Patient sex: F
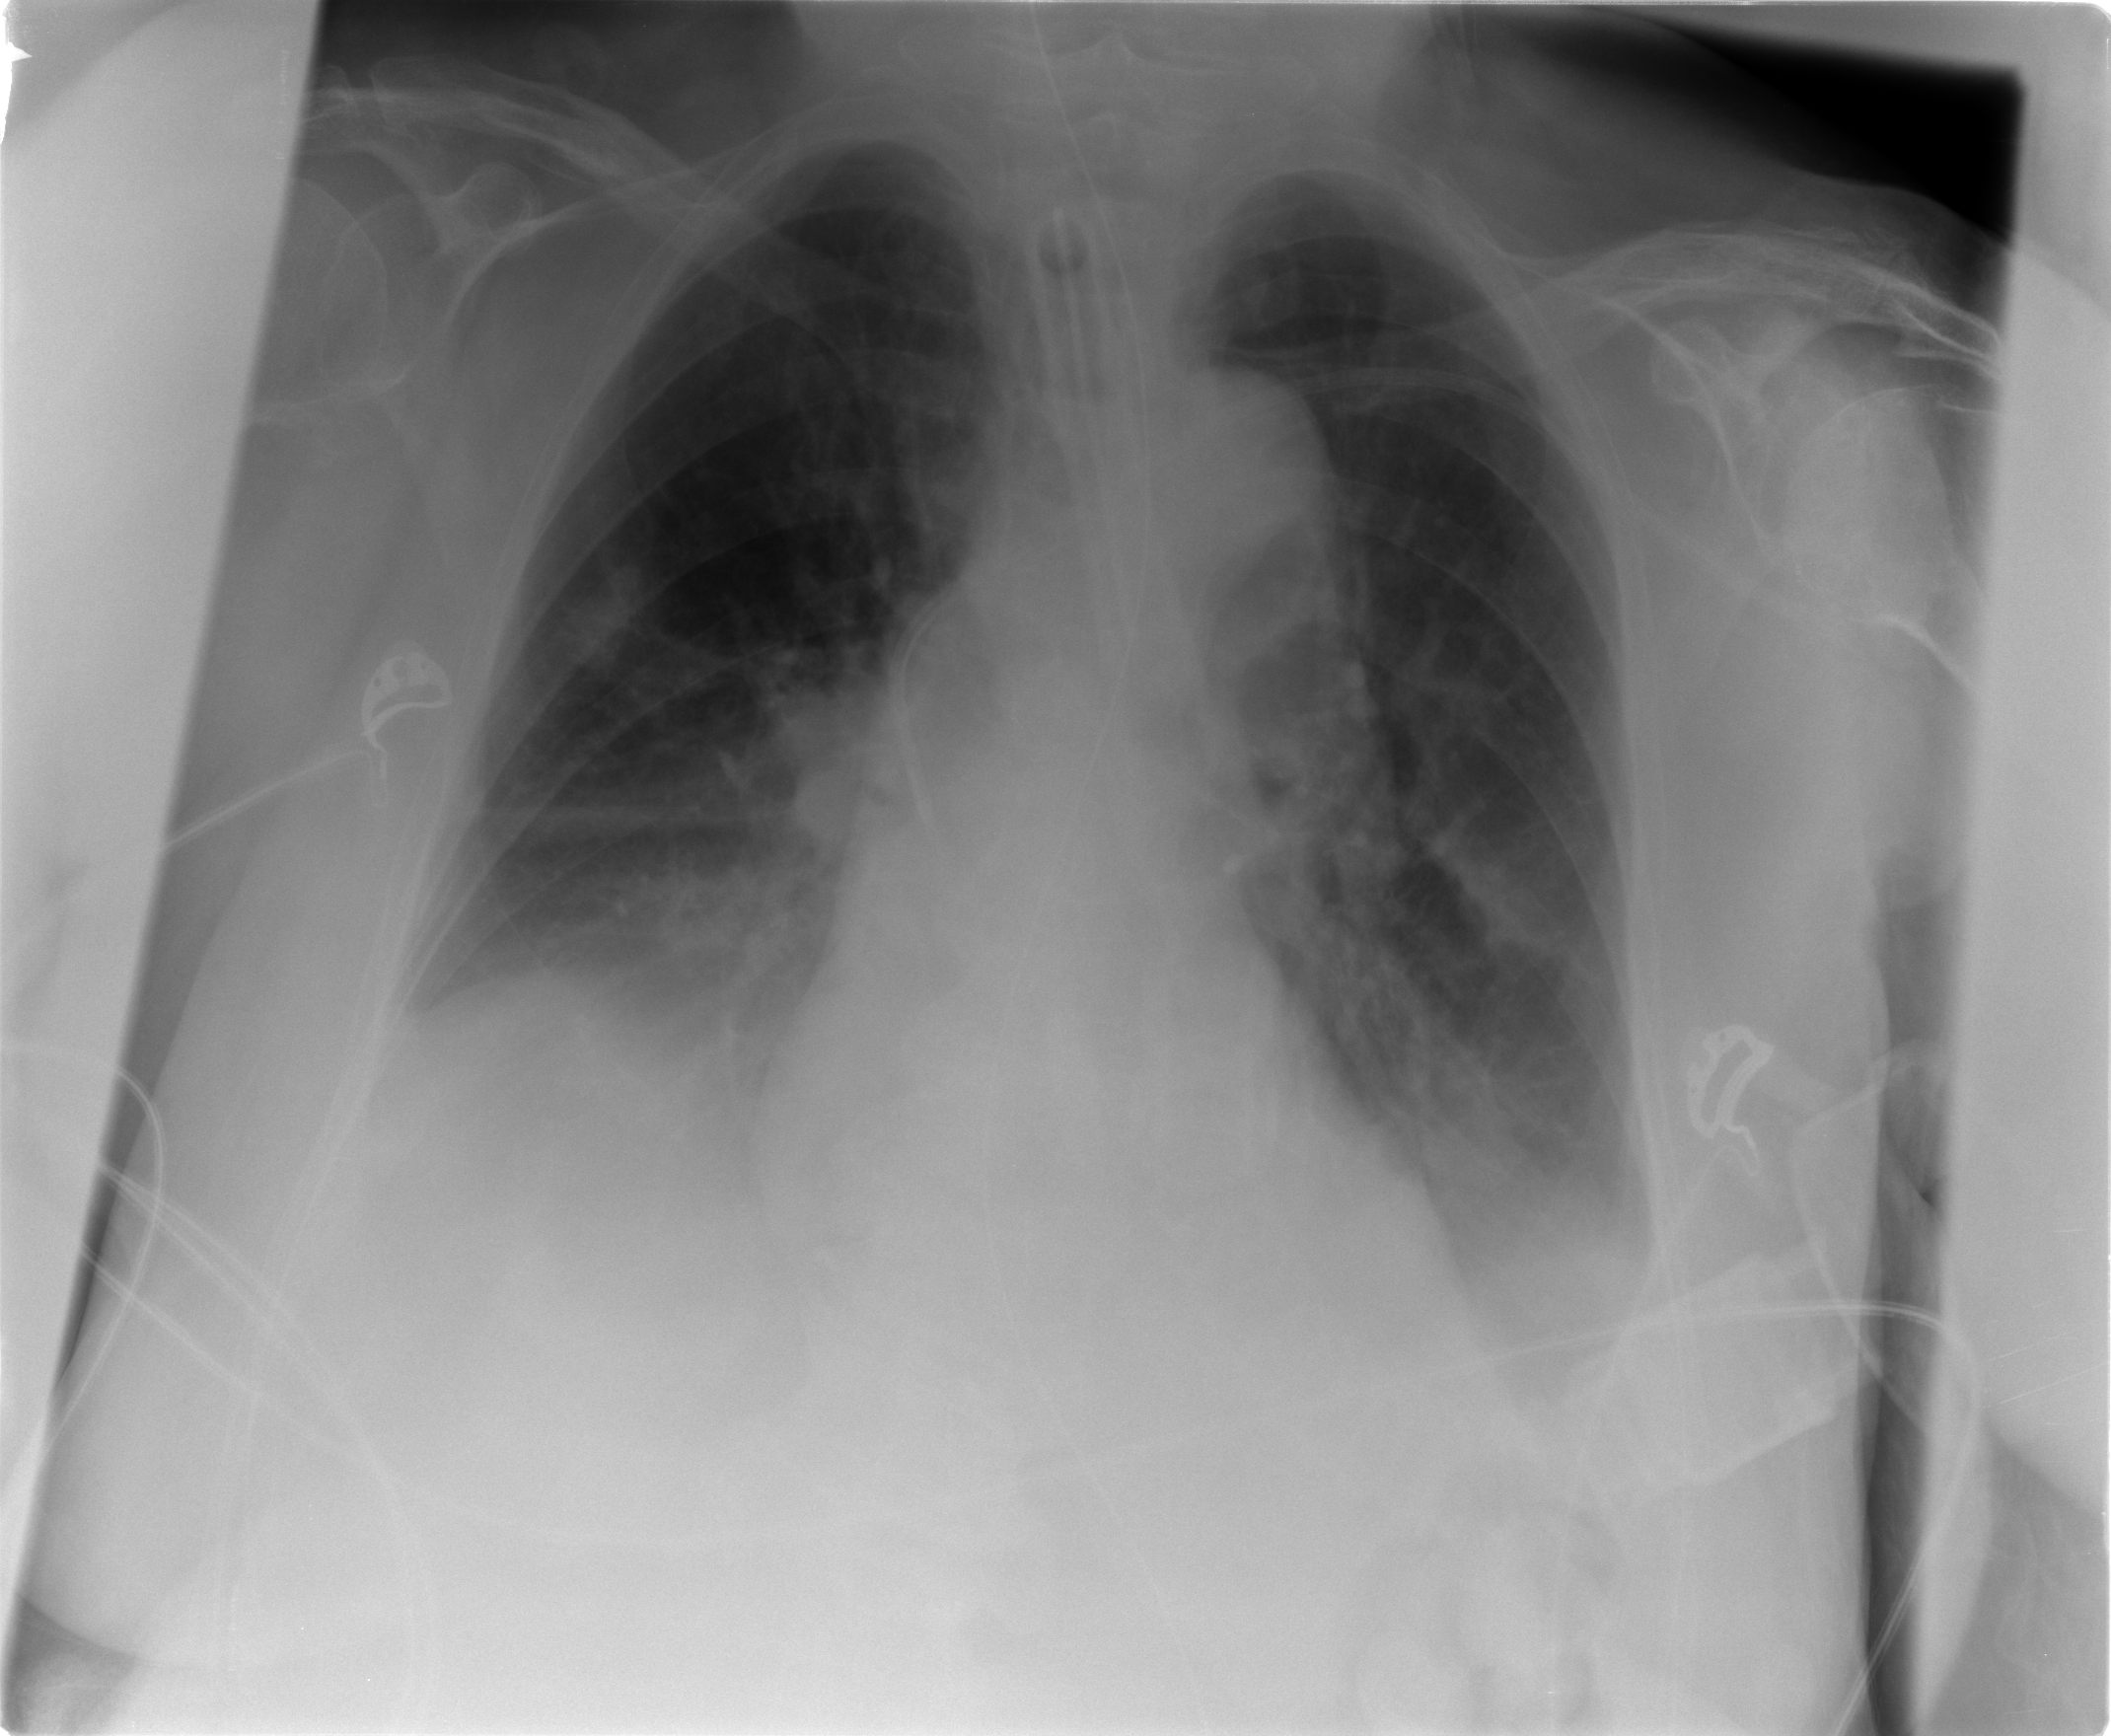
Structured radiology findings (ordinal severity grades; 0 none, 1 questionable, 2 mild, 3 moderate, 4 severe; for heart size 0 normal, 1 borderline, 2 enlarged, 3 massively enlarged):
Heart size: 0
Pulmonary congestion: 1
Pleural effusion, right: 2
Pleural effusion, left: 2
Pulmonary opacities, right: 2
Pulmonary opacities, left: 2
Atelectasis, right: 2
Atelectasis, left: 2